Question: Could someone explain why absolute paths not recommended to use in JSP (e.g., IntelliJ IDEA show me a warning)?

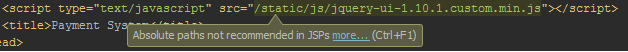
Answer: Consider the following code in your JSP:
'''
<script src="/path/to/script.js" />
'''
And you deploy your application on 'www.example.com' in servlet context 'myContext', your script will be looked up by the browser in
'''
www.example.com/path/to/script.js
'''
However, the browser will not find the script. The URL where it can actually be found containts the servlet context as well as part of the URL:
'''
www.example.com/myContext/path/to/script.js
'''
So you should change the URL in your JSP to:
'''
<script src="${pageContext.request.contextPath}/path/to/script.js" />
'''
Then the context path is also available in the URL and everything will work fine.